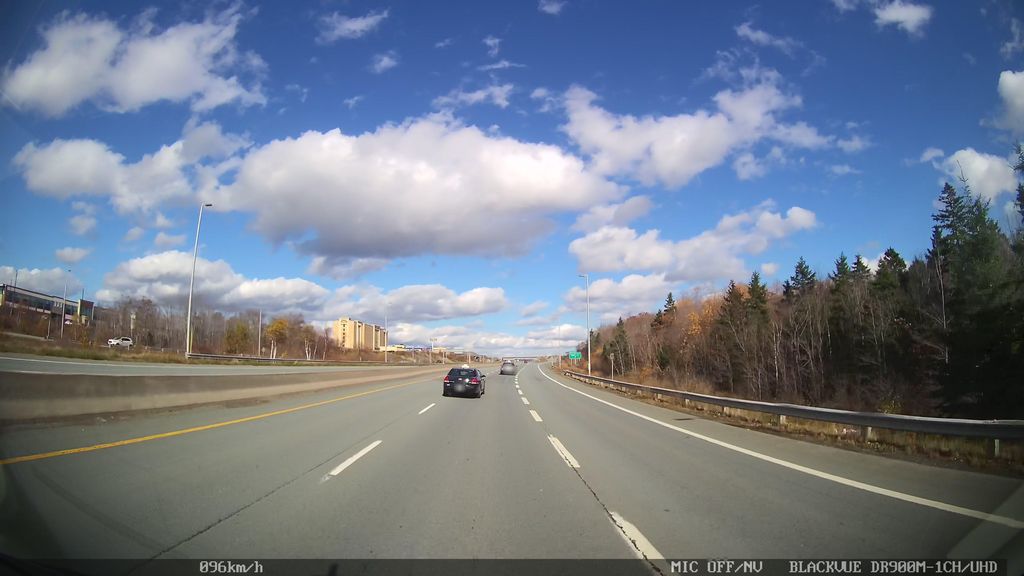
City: halifax